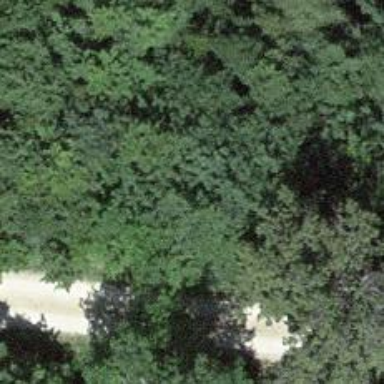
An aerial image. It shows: Deciduous tree with broadleaved leaves.